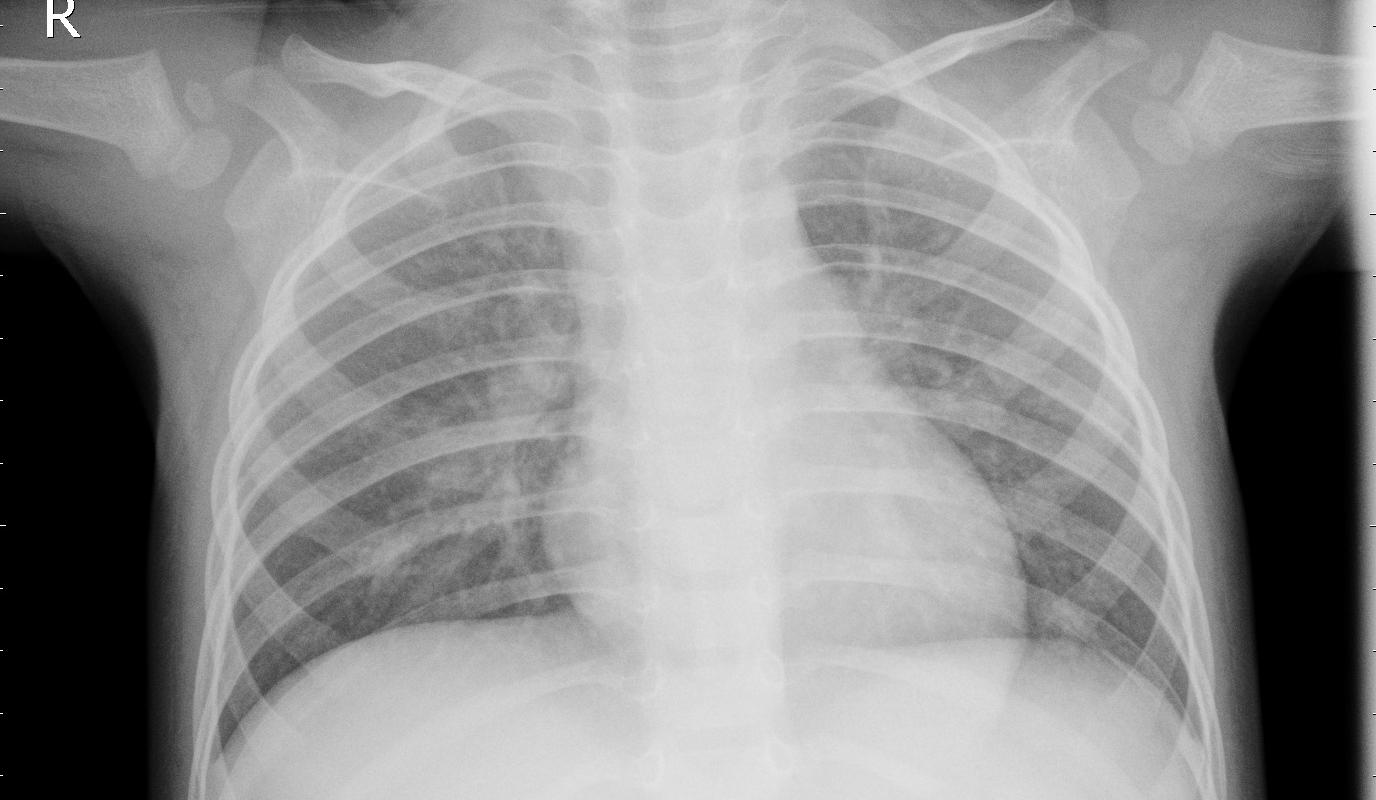
Diagnosis: PNEUMONIA